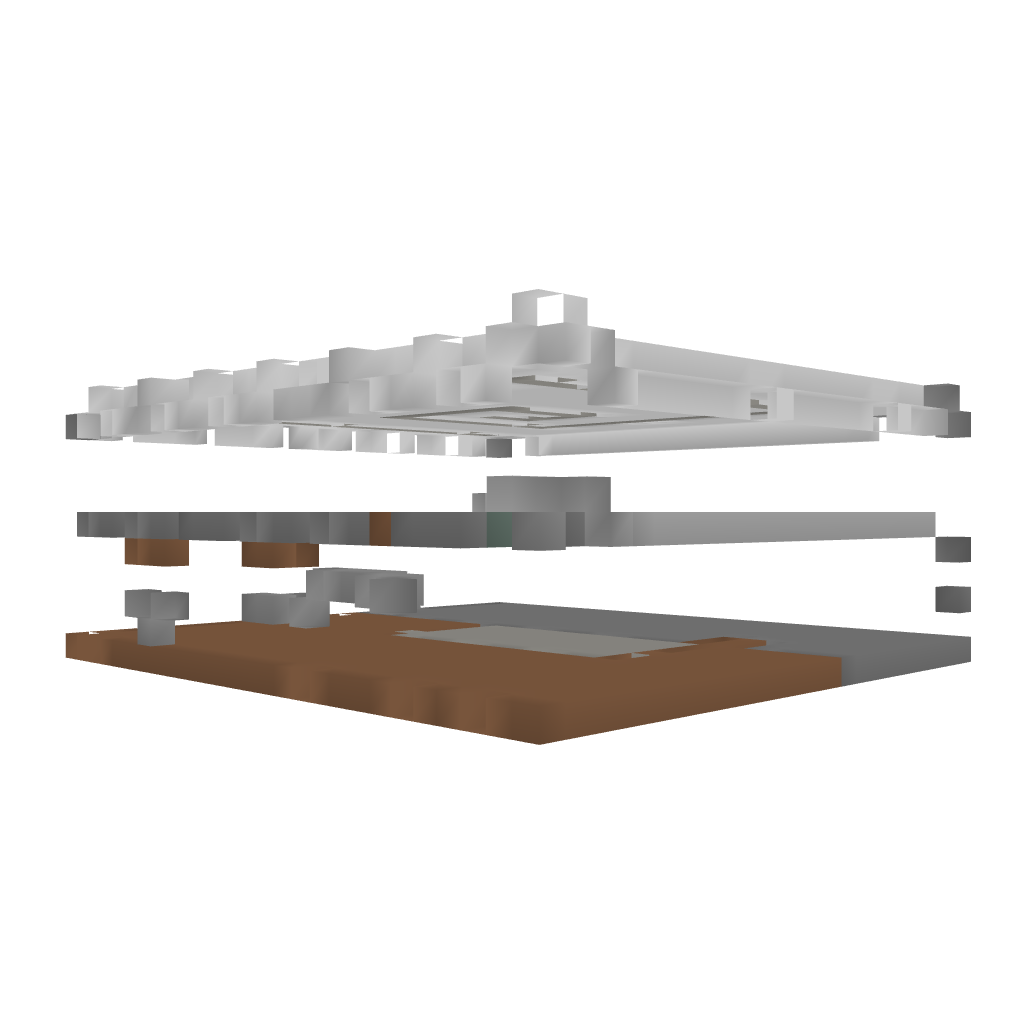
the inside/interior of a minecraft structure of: Roman Bathhouse